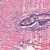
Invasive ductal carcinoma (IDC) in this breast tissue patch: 0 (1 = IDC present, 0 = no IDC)